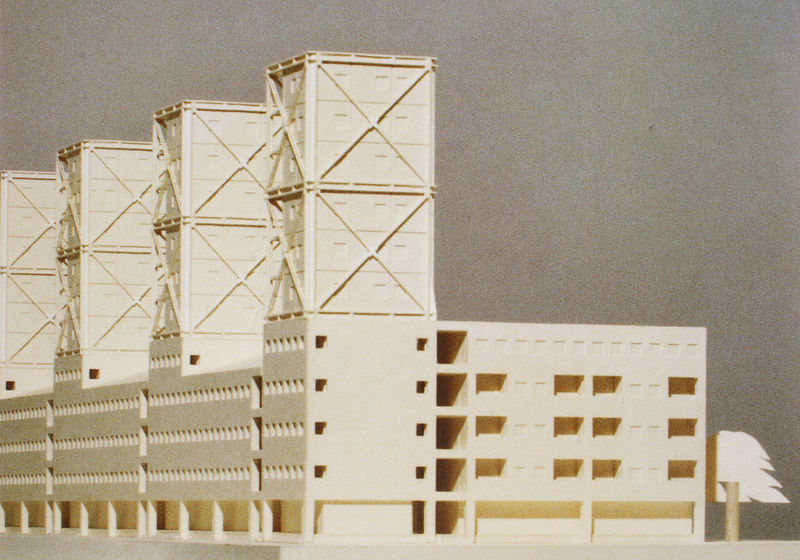
Titel: Wohnbebauung an der Maas, Rotterdam - Modellansicht
Künstler: Josef Paul Kleihues
Schlagwörter: modern, architekturmodell